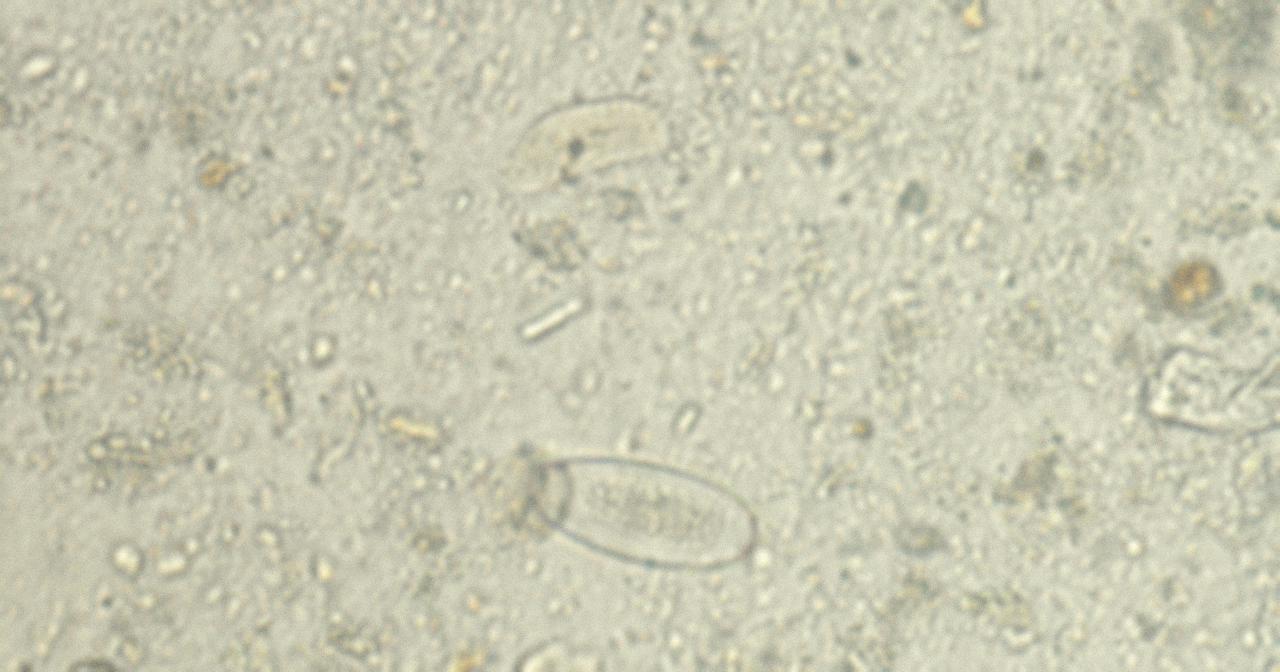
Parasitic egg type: Enterobius vermicularis